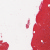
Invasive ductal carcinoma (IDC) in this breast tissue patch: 0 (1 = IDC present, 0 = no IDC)